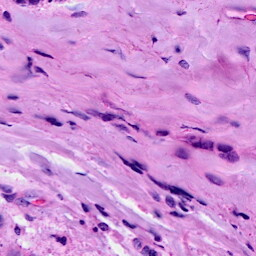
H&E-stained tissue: Breast